You are looking at the short-time Fourier spectrogram of a bearing's acceleration signal. Classify the bearing condition as one of: normal, inner_race, outer_race, ball.
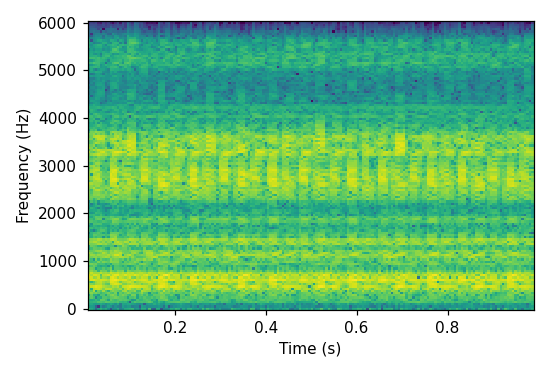
Answer: outer_race